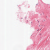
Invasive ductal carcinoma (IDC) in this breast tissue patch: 0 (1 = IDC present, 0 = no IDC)